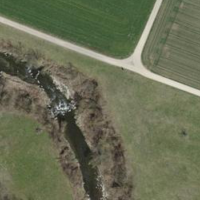
EUNIS habitat code: 25
Species observed at this site:
Medicago sativa